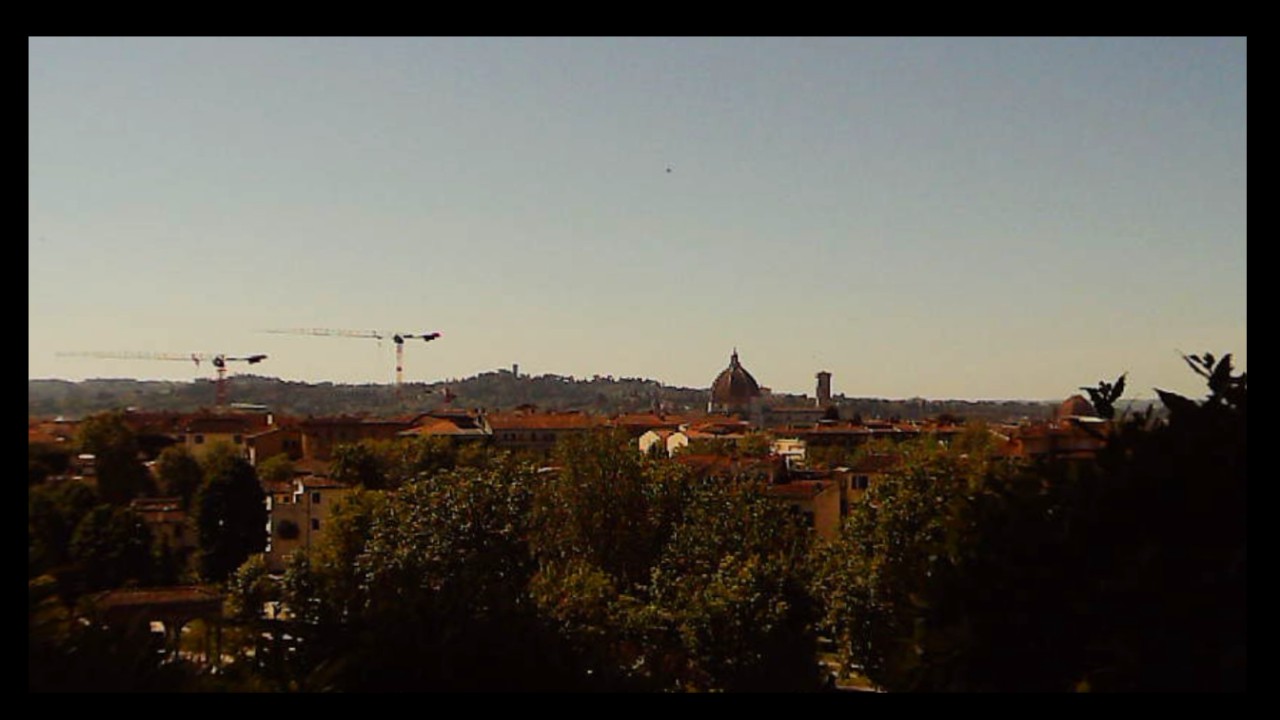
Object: Betafpv air75